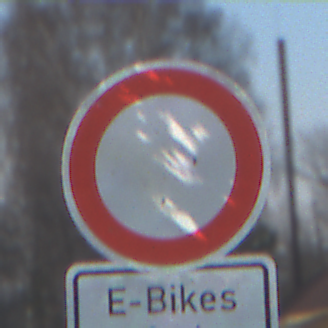
Verkehrszeichen: VerbotFahrzeugeAllerArt
Zusatzzeichen unten: BesondereFahrzeugeUndTransportgueter13
Umgebung: Outdoor, Suburban
Tageszeit: SunriseSunset
Wetter: PartlyCloudy
Licht: Natural
Jahreszeit: Winter
Kontrast: MediumContrast